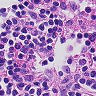
Metastatic tissue present: no